Interaction volume radius: 10 \u00c5
Interaction volume height: 10 \u00c5
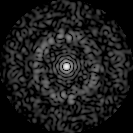
Disorder parameter: 0.8476